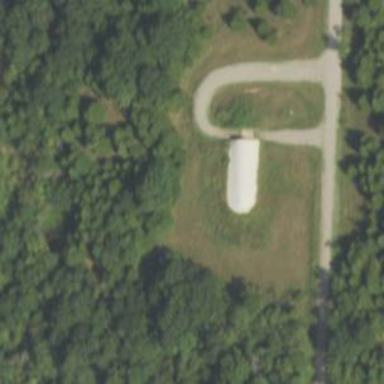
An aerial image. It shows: Military bunker.